Question: '''
y<-c(0.0100,2.3984,11.0256,4.0272,0.2408,0.0200);
x<-c(1,3,5,7,9,11);
d<-data.frame(x,y)
myLm<-lm(x~y**2,data=d)
plot(d)
lines(x,lm(y ~ I(log(x)) + x,data=d)$fitted.values)
lines(x,lm(y ~ I(x**2) + x,data=d)$fitted.values) % not quite right, smooth plz
'''
It should be smooth plot, something wrong.

1. What algorithm is used in linear regression?
2. Explain least squares plotting with Ones -matrix
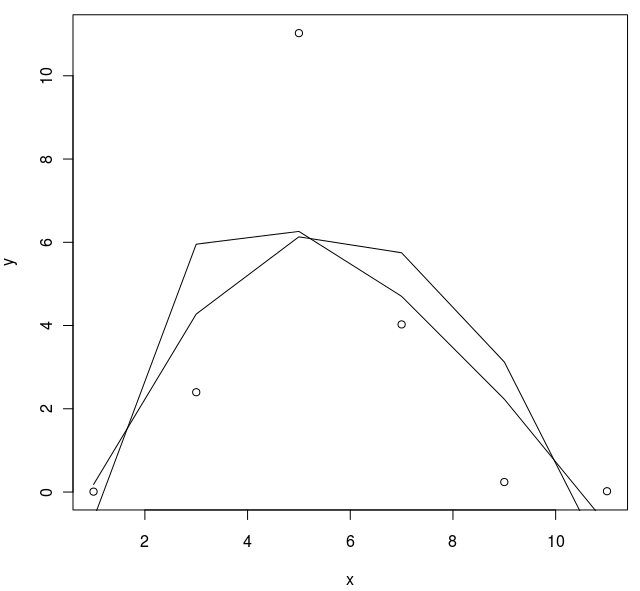
Answer: You need 'predict' in order to interpolate the predictions between the fitted points.
'''
d <- data.frame(x=seq(1,11,by=2),
y=c(0.0100,2.3984,11.0256,4.0272,0.2408,0.0200))
lm1 <-lm(y ~ log(x)+x, data=d)
lm2 <-lm(y ~ I(x^2)+x, data=d)
xvec <- seq(0,12,length=101)
plot(d)
lines(xvec,predict(lm1,data.frame(x=xvec)))
lines(xvec,predict(lm2,data.frame(x=xvec)))
'''